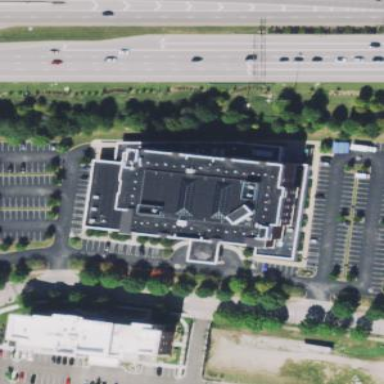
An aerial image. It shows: Hotel building.